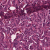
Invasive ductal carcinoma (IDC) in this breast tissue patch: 1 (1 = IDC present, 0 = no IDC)